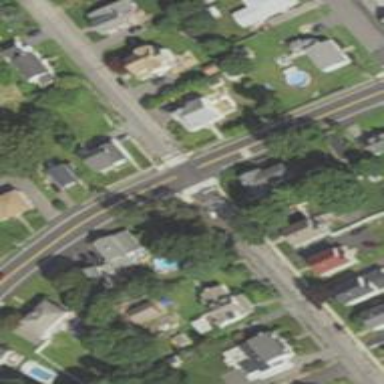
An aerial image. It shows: Road with stop sign.